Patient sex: M
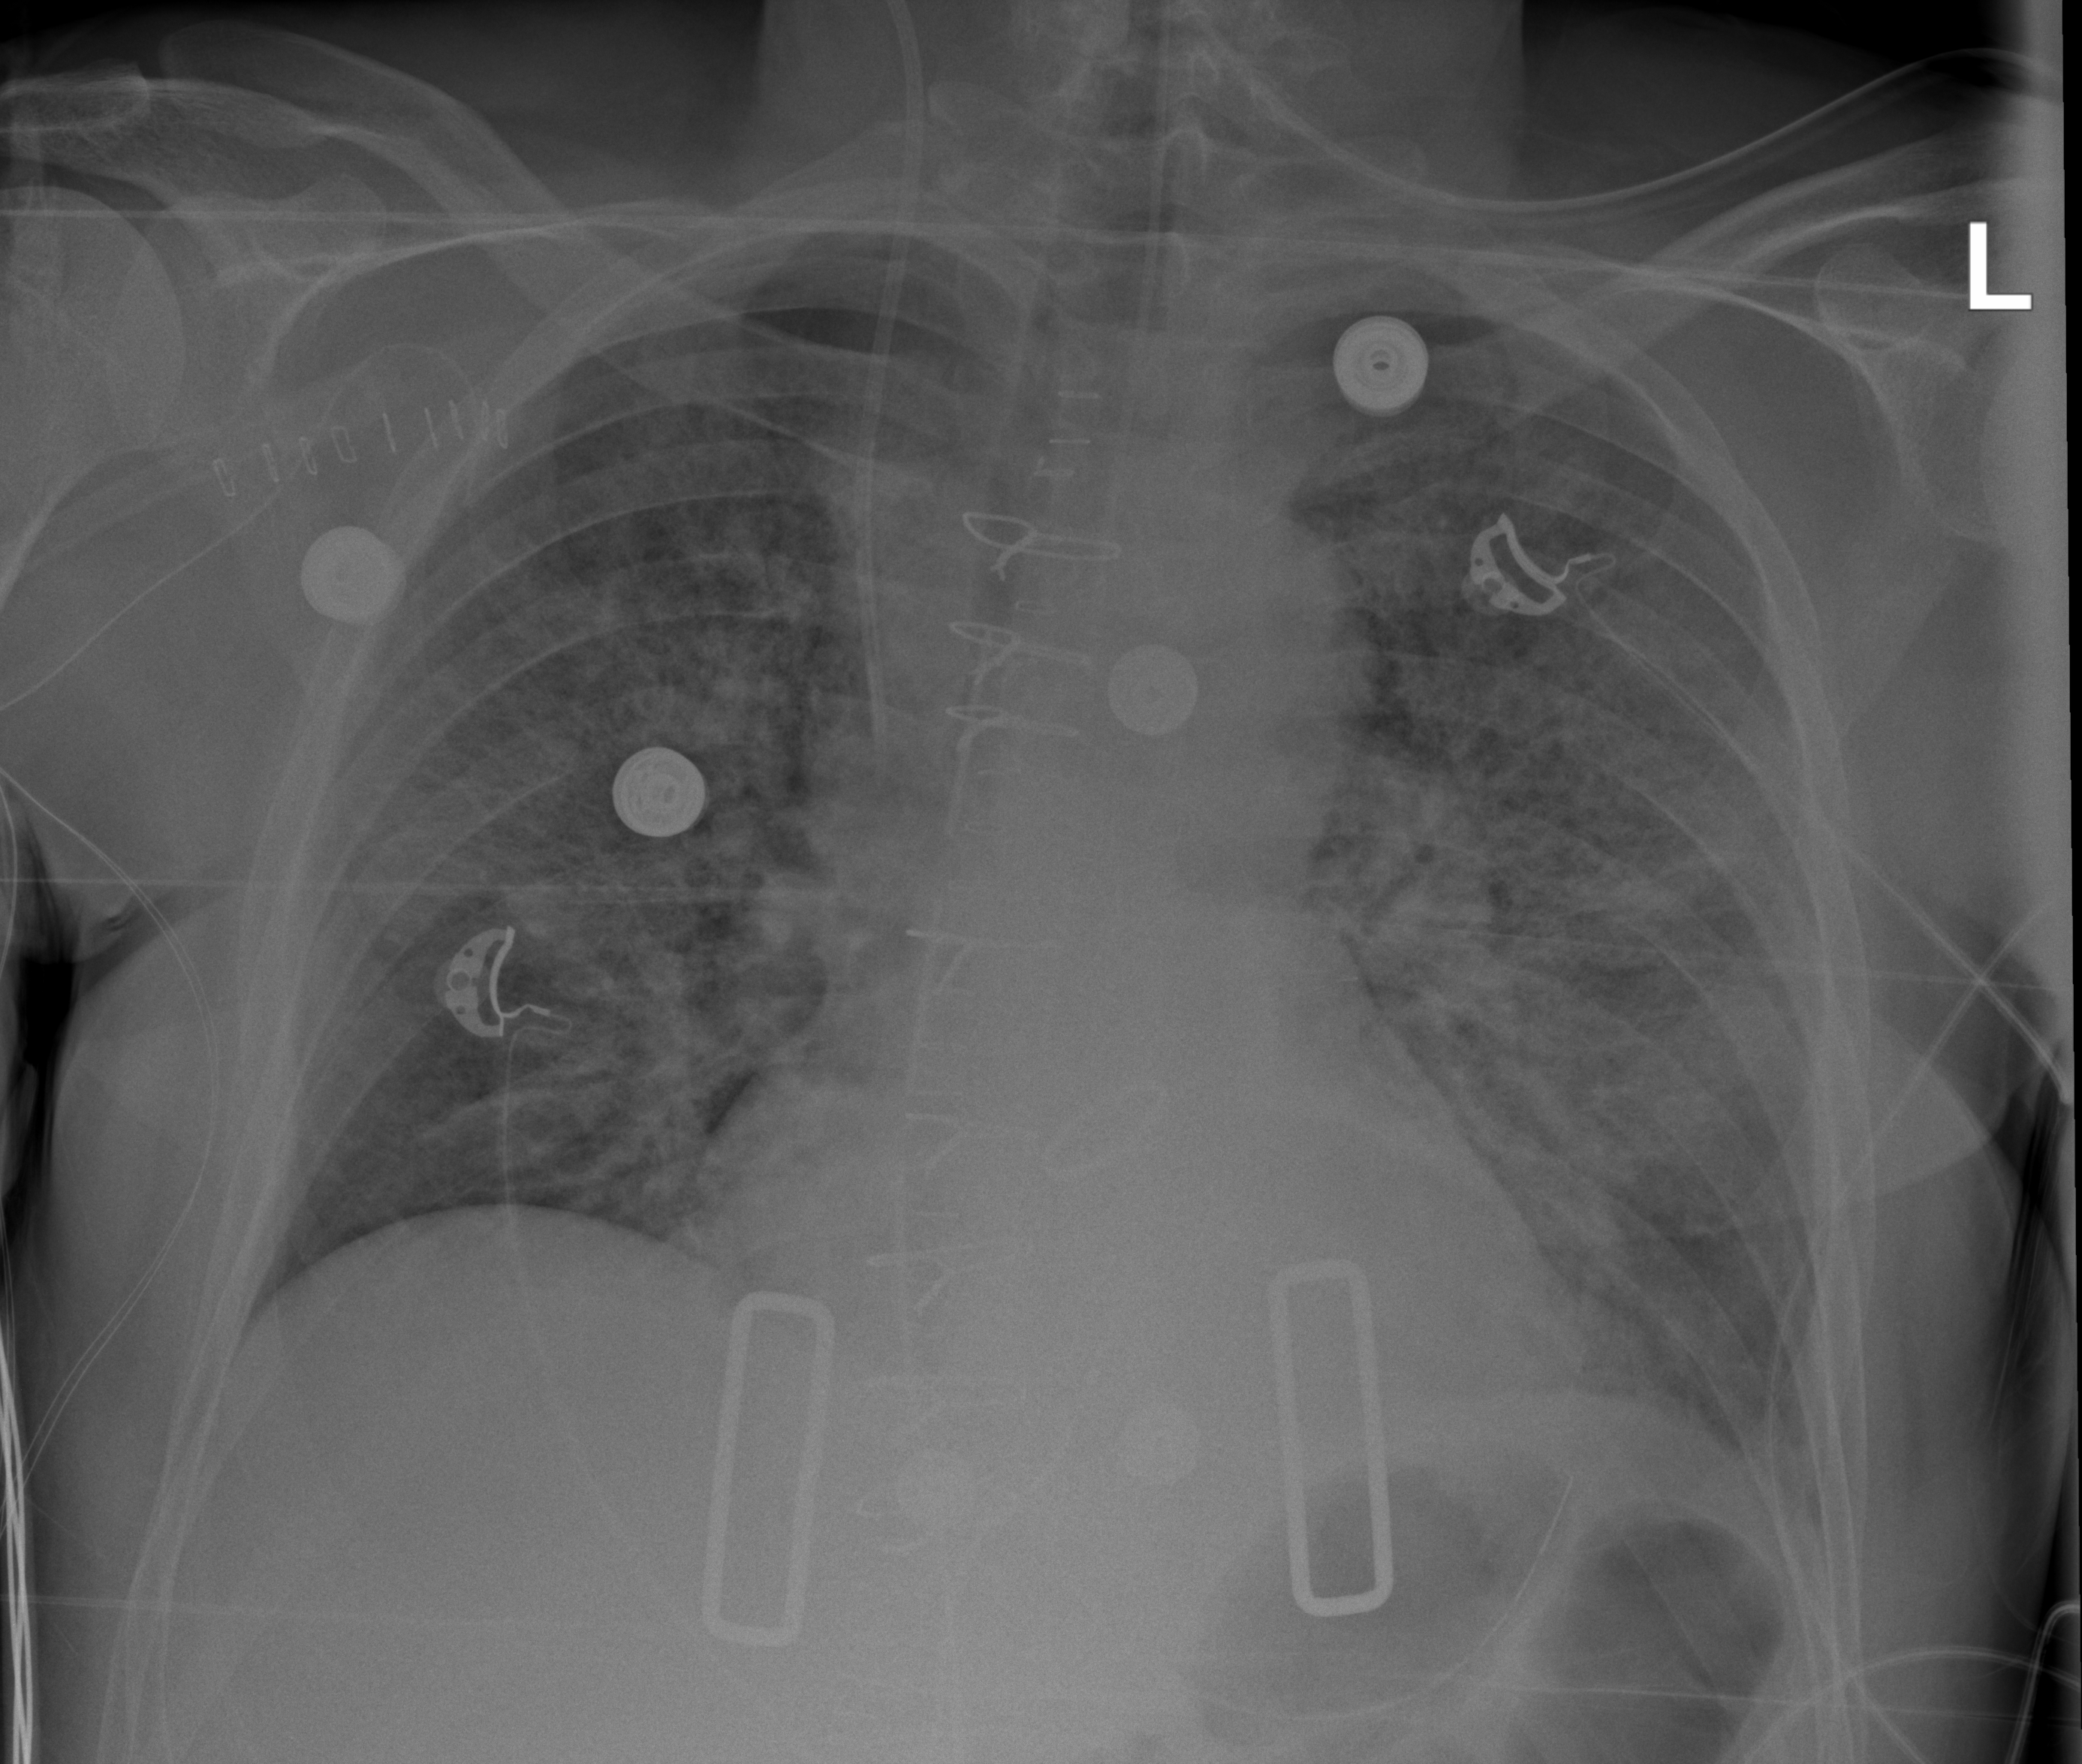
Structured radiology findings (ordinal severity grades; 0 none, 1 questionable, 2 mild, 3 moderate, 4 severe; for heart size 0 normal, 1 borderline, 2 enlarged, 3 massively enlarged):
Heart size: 0
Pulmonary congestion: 2
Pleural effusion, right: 0
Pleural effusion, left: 0
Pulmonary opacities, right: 3
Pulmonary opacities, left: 3
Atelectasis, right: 2
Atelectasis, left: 2